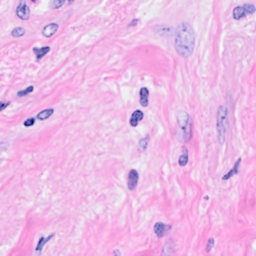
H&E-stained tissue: Breast